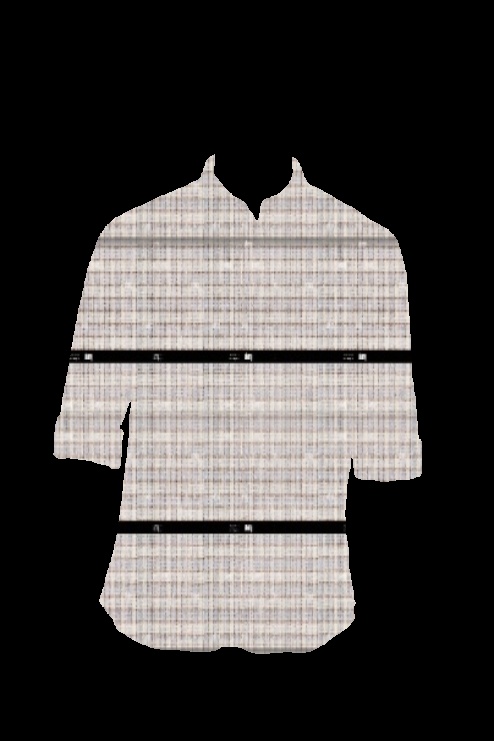
beige slim fit tee